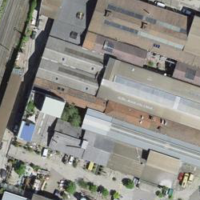
EUNIS habitat code: 54
Species observed at this site:
Artemisia vulgaris